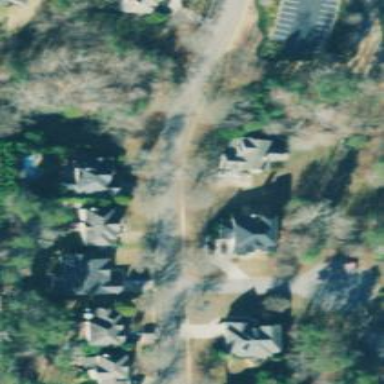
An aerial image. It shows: Residential road.